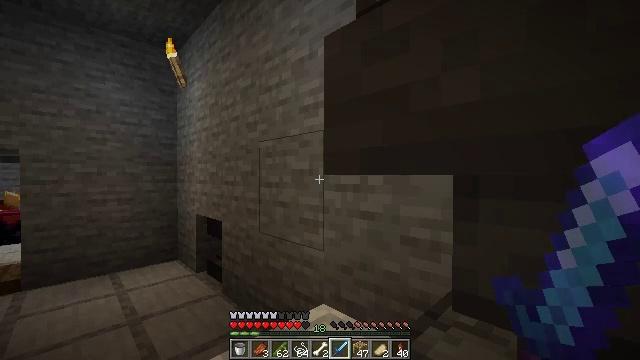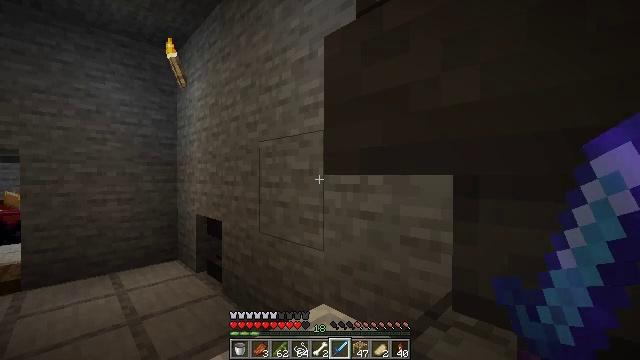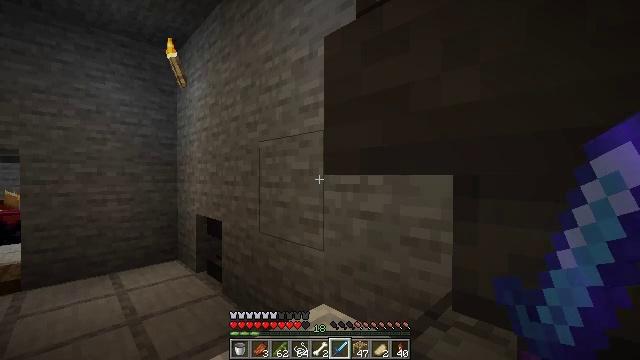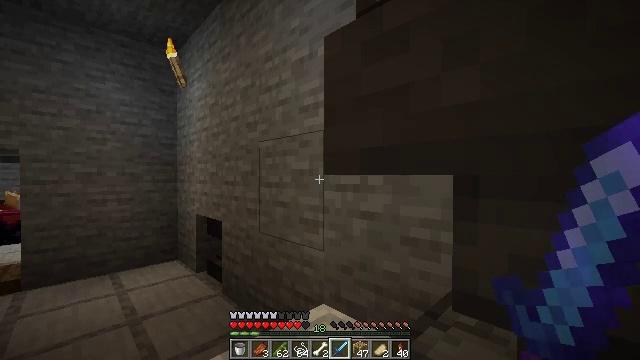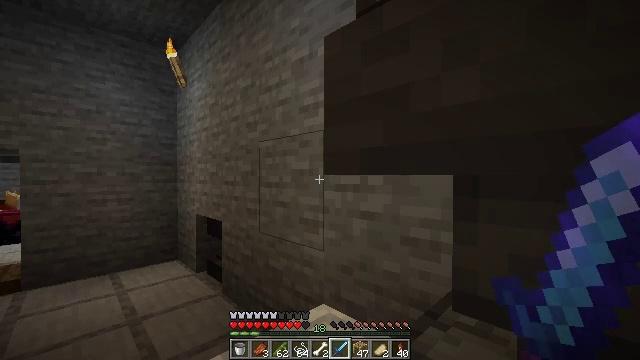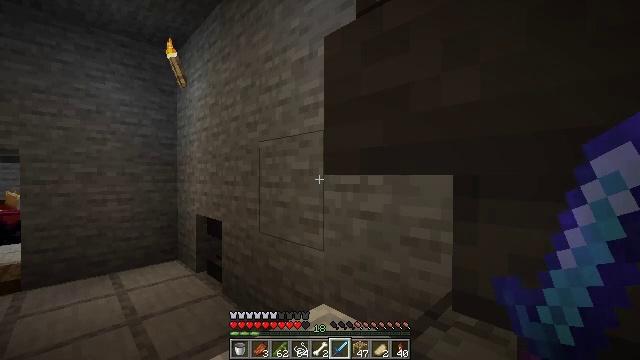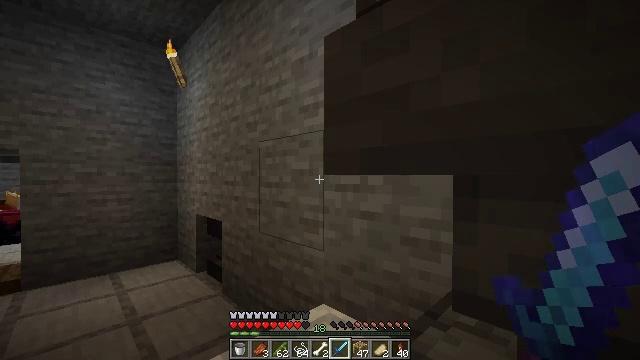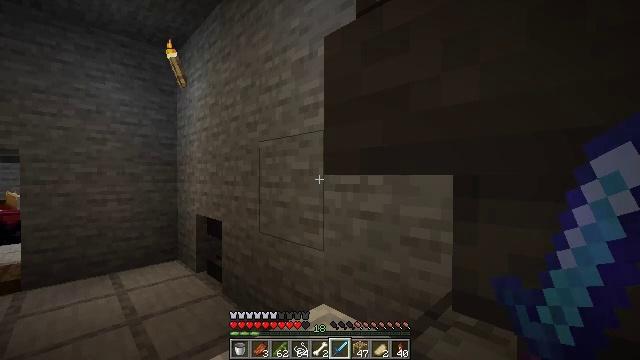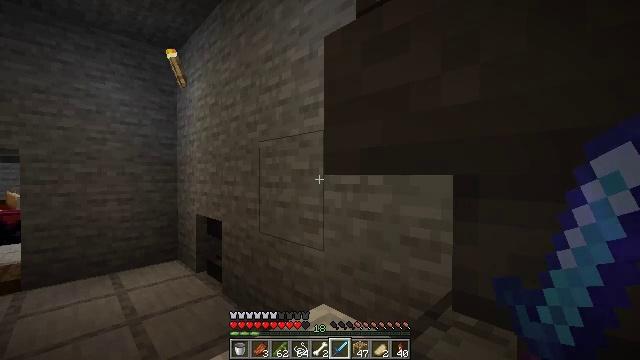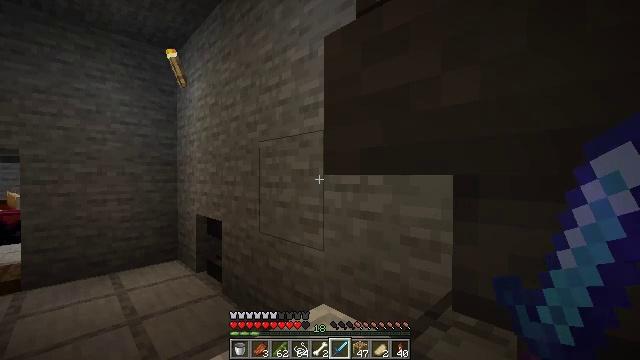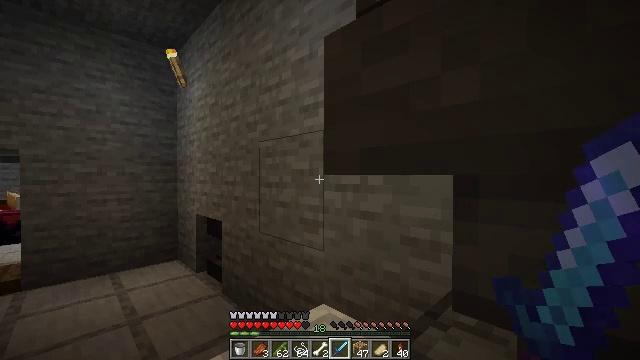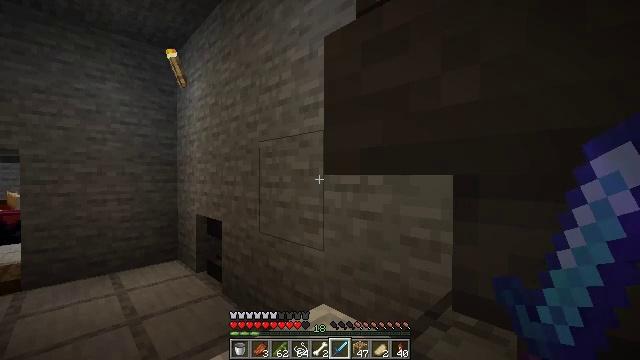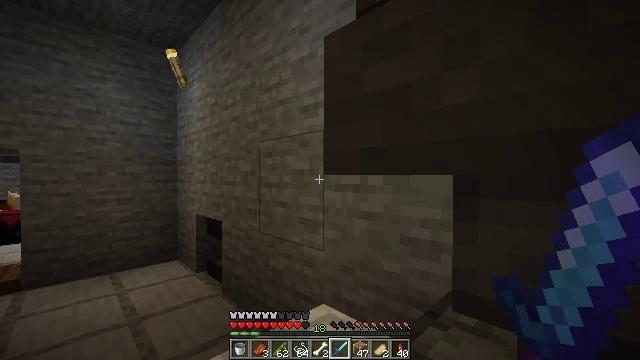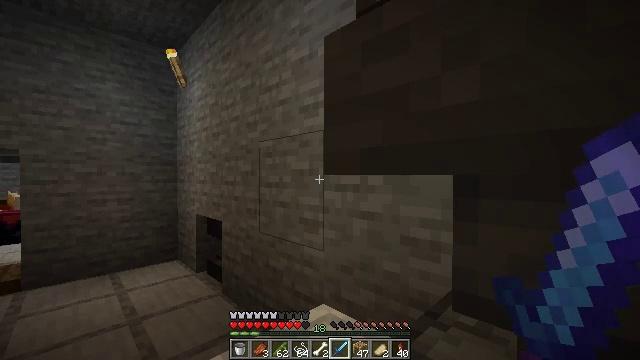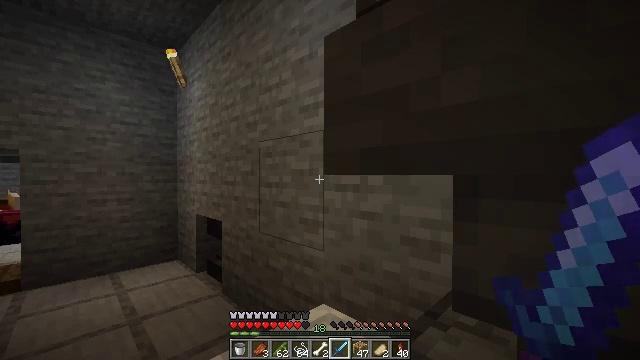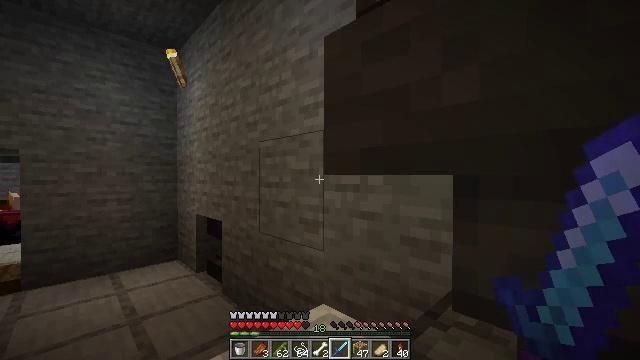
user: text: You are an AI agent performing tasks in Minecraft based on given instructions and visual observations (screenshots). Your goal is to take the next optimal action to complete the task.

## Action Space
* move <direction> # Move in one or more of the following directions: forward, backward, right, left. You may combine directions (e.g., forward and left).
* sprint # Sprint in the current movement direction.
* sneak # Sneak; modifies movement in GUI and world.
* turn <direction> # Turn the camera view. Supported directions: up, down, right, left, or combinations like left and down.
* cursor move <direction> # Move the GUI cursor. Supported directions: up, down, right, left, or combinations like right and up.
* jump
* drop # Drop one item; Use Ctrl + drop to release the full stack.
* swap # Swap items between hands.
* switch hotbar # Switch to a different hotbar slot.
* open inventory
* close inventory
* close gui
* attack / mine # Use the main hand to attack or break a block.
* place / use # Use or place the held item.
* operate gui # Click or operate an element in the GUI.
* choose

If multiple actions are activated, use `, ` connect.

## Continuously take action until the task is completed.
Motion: motion action
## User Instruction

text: Craft scaffolding at the crafting table using bamboo.
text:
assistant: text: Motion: no_op
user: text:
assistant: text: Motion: no_op
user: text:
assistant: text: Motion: no_op
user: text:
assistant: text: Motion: no_op
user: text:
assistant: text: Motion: no_op
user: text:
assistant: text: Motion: no_op
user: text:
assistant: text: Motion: no_op
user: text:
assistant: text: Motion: no_op
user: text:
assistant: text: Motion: no_op
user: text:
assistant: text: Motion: no_op
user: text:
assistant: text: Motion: no_op
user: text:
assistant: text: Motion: no_op
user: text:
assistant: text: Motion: no_op
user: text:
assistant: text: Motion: no_op
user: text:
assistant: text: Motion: no_op
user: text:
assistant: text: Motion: no_op
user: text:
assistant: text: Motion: no_op
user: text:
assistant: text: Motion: no_op
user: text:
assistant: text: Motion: no_op
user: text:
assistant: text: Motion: no_op
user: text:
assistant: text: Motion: no_op
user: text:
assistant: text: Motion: no_op
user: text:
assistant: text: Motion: no_op
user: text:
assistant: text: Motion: no_op
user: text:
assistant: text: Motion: no_op
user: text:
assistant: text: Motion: no_op
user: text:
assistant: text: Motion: no_op
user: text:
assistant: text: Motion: no_op
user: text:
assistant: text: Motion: no_op
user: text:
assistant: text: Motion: no_op